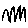
Label: zigzag